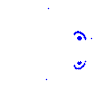
Particle: kaon